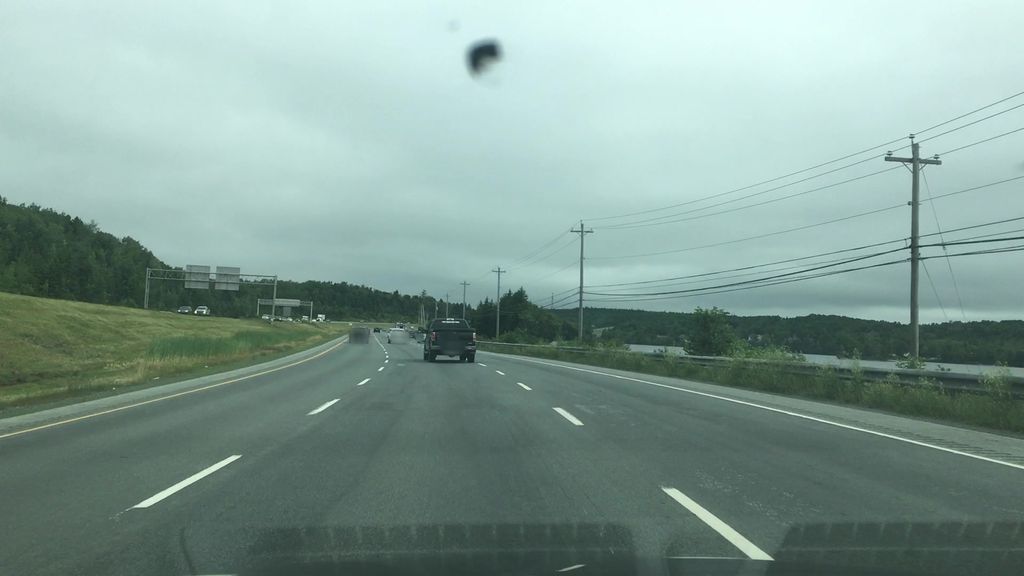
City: halifax